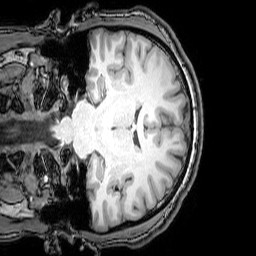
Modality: T1w
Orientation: coronal
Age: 22
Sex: male
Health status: healthy
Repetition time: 0.081 s
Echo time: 0.037 s